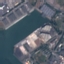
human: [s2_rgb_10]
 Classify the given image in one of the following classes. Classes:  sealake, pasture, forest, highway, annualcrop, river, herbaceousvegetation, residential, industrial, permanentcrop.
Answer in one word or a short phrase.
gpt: Industrial